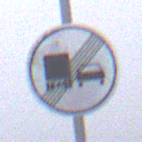
Verkehrszeichen: EndeUeberholverbotKraftfahrzeuge
Umgebung: Outdoor, RoadRail
Tageszeit: MorningAfternoon
Wetter: Overcast
Licht: Natural
Jahreszeit: NotSpecified
Kontrast: LowContrast